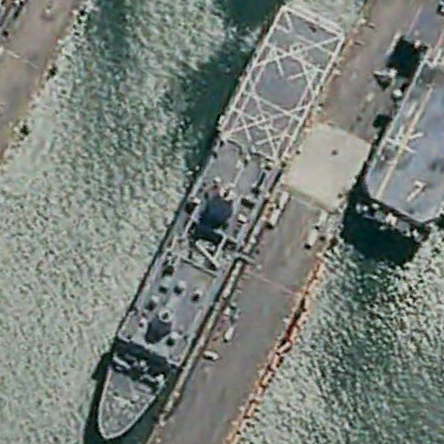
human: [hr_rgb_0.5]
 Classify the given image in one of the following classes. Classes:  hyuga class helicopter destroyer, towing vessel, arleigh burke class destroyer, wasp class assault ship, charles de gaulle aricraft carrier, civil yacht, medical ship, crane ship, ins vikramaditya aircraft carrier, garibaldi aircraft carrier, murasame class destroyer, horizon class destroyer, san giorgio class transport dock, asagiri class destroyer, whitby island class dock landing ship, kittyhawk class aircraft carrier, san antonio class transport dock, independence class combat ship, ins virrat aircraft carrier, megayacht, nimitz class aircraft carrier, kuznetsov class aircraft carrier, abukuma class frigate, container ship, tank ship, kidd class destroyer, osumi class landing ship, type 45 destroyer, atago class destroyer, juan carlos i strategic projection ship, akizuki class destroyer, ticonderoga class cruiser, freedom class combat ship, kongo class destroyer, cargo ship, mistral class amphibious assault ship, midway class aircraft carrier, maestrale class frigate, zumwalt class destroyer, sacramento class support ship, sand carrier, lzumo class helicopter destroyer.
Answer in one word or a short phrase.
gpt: San Antonio class transport dock